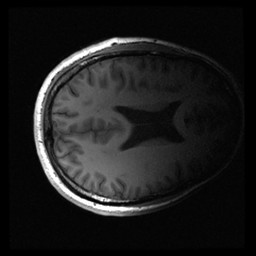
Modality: inplaneT1
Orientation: axial